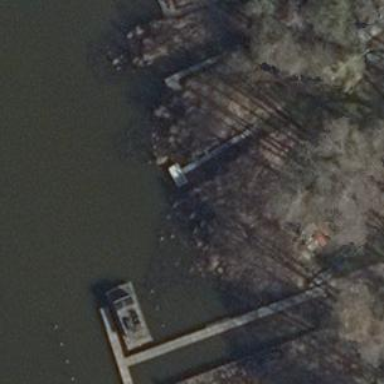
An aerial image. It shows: Man-made pier.